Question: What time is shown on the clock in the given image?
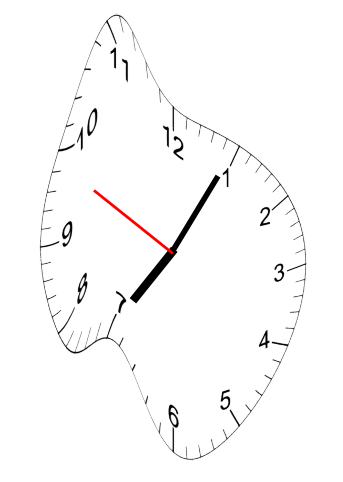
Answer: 07:04:49